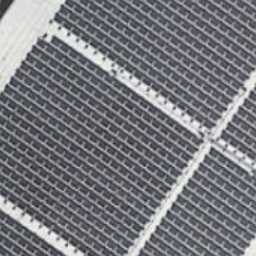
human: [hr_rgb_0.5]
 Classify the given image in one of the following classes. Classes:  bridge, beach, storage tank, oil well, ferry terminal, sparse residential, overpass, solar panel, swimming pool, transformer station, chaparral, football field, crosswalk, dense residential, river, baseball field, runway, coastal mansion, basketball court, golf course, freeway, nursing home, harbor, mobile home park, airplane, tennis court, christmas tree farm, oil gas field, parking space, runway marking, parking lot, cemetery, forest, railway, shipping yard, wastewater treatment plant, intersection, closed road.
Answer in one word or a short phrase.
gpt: solar panel